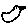
Label: bird